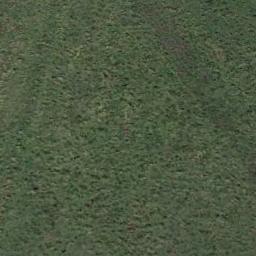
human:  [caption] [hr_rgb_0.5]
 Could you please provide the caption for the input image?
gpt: This meadow has dense grasses and part of the meadow is relatively sparse .

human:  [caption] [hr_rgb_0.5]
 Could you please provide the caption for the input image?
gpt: A large lush green meadow covered with green grass .

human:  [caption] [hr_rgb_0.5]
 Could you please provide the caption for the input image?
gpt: There are two intersecting paths in the grass .

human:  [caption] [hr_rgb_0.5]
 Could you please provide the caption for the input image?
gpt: There is no grass in some parts of the meadow .

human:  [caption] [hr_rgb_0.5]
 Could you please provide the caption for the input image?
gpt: A dense meadow with many green grass .